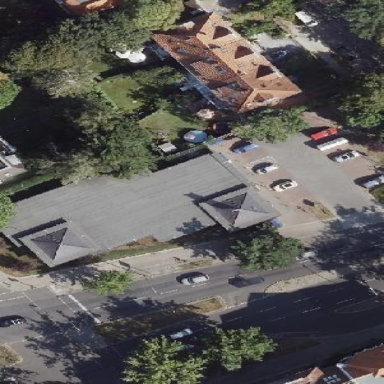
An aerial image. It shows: Retail building.